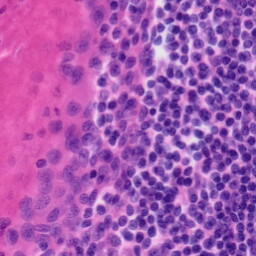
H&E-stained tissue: Tonsil